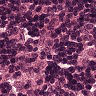
Metastatic tissue present: no